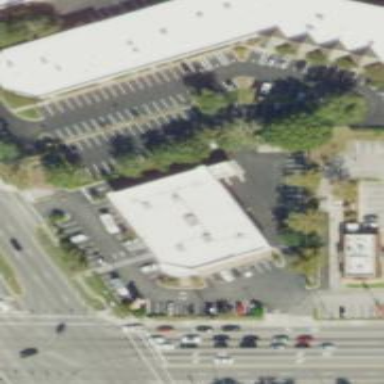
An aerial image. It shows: Building.